RGB frame:
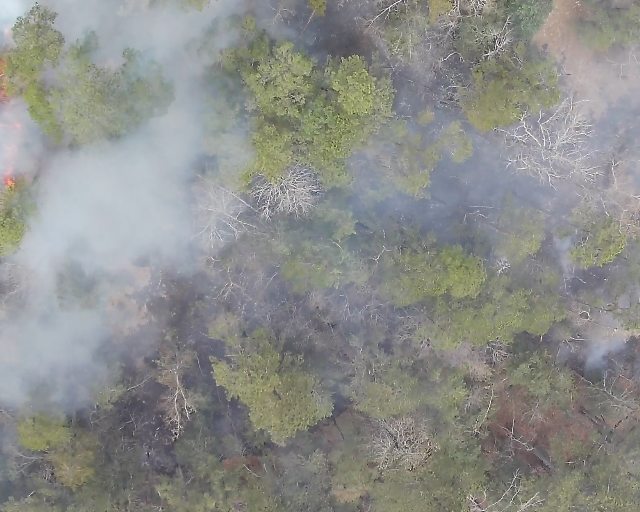
Thermal frame:
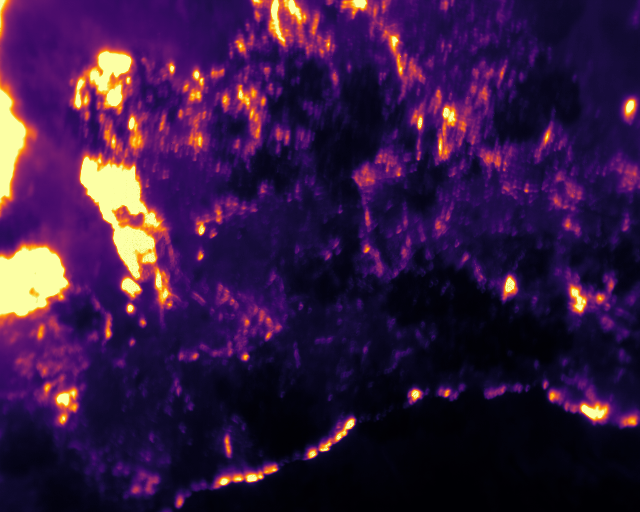
Captured: 2026-02-26 03:10:48
Pixels at or above 80 °C: 43430 (fraction of frame: 0.1325)